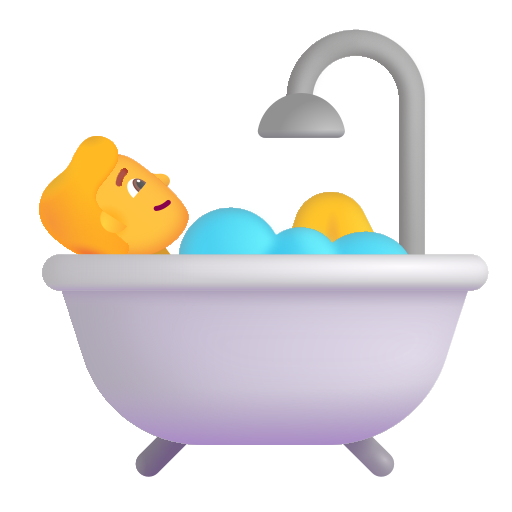
person taking bath color default